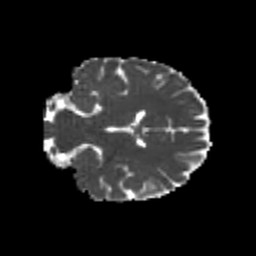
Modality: MD
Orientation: coronal
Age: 23
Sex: male
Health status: healthy
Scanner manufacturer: philips
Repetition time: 7.391 s
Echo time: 0.08599 s